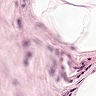
Metastatic tissue present: no